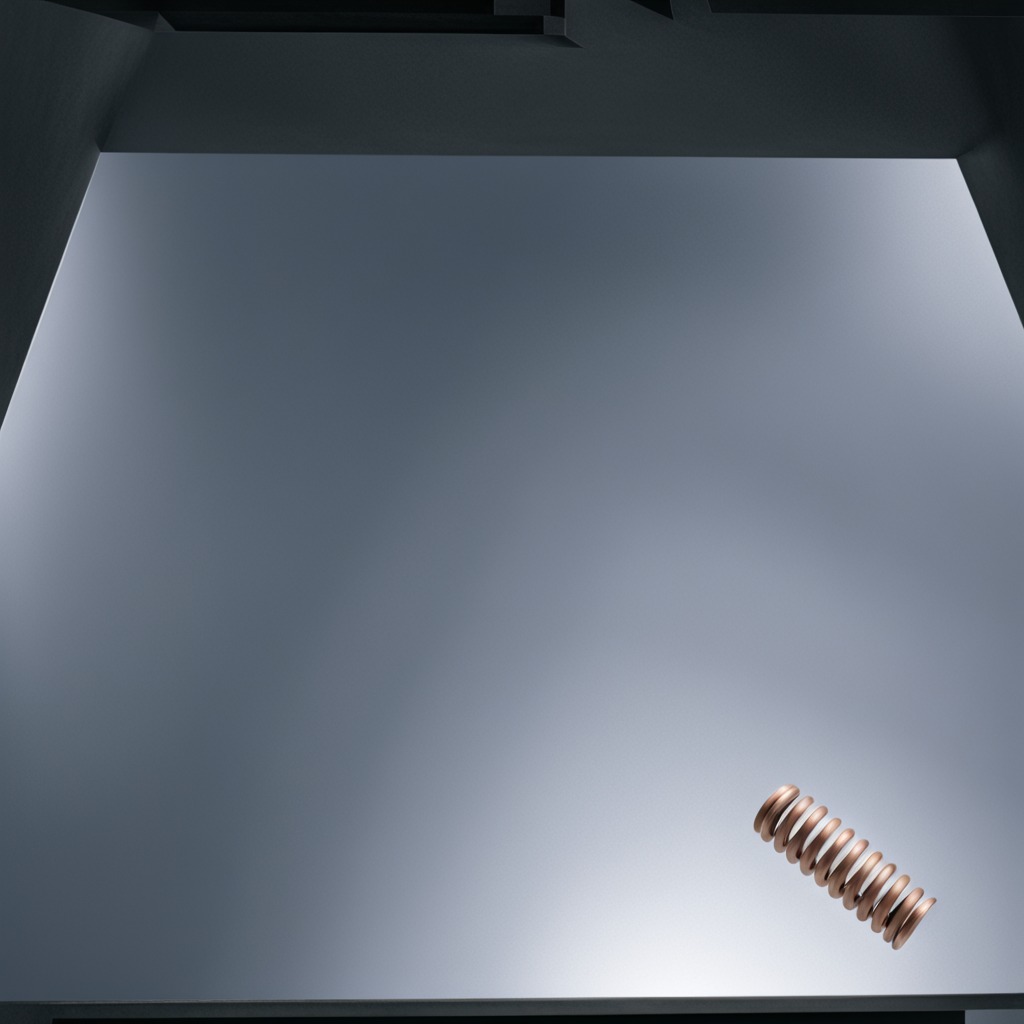
A coiled metal spring is lying on the tabletop in the evening.